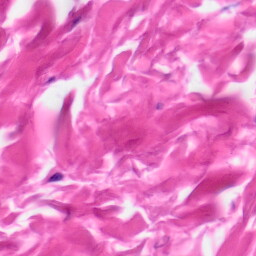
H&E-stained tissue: Skin